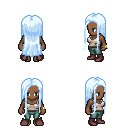
a pixel art fantasy rpg character, female body template, human, dark skin, white pirate shirt, teal pants, white cyan extra-long hairstyle, bracelets, maroon shoes, four views (front, back, left, right), 2x2 character sprite sheet, small pixel art, hard edges, no anti-aliasing